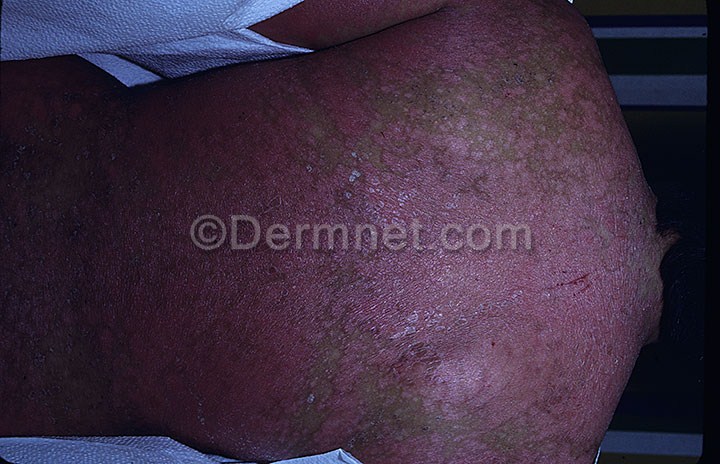
Disease: Psoriasis pictures Lichen Planus and related diseases